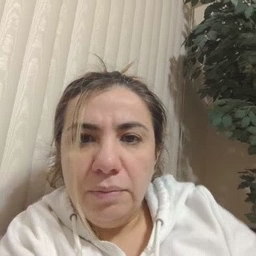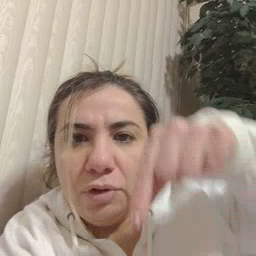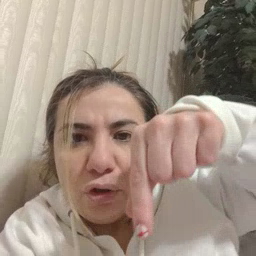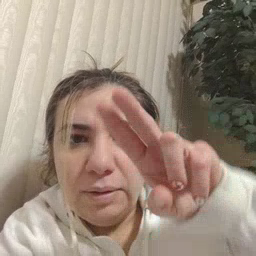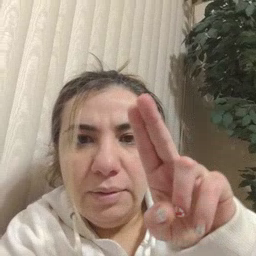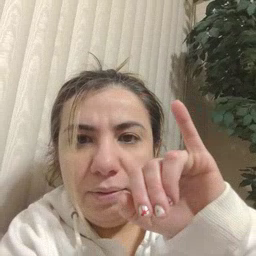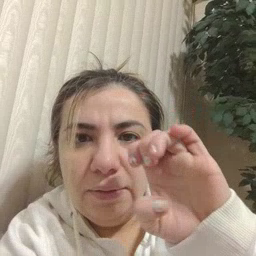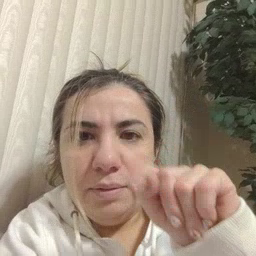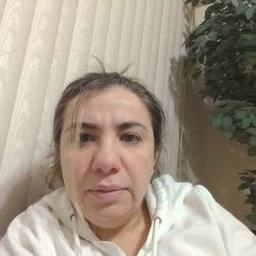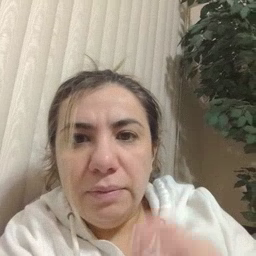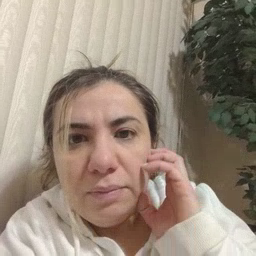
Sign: quiet